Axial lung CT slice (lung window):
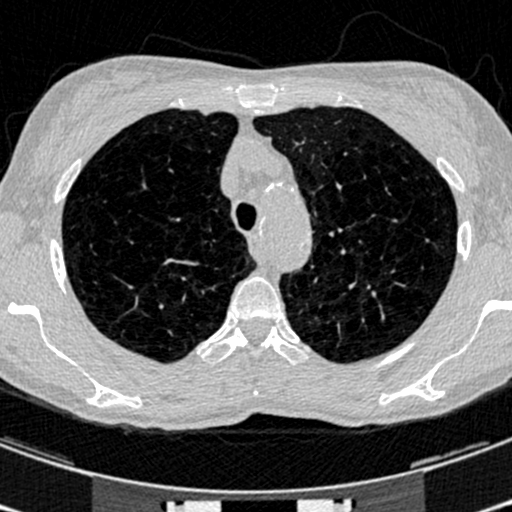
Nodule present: no